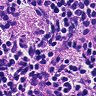
Metastatic tissue present: yes